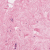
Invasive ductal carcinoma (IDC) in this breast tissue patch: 0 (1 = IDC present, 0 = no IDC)